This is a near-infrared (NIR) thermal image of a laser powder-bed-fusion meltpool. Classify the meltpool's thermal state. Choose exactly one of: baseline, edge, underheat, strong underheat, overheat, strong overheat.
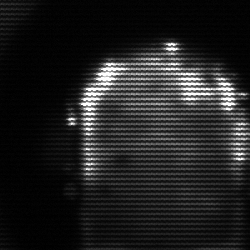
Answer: baseline